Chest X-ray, PA view. Patient: 50 years old, sex M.
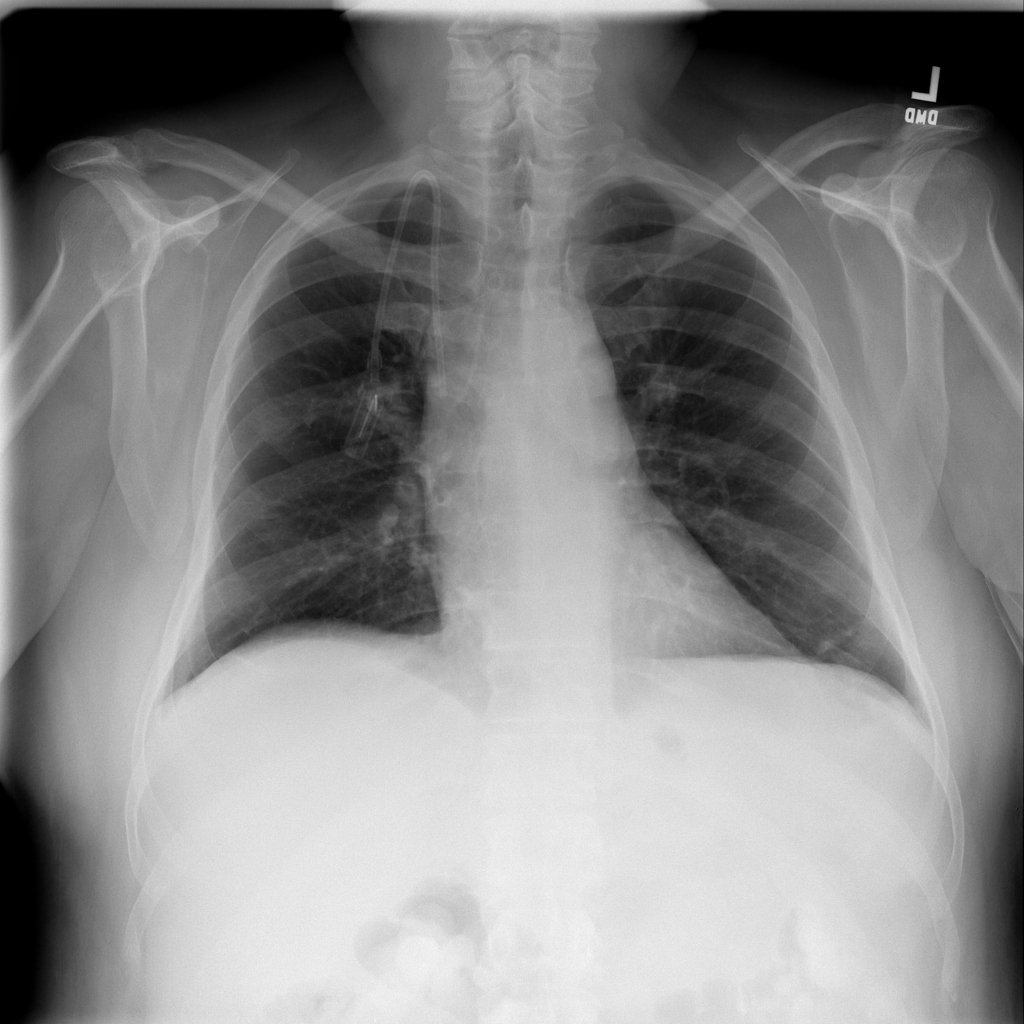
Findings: Atelectasis, Effusion